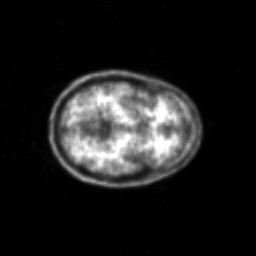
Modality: PET
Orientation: axial
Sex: female
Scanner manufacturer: siemens